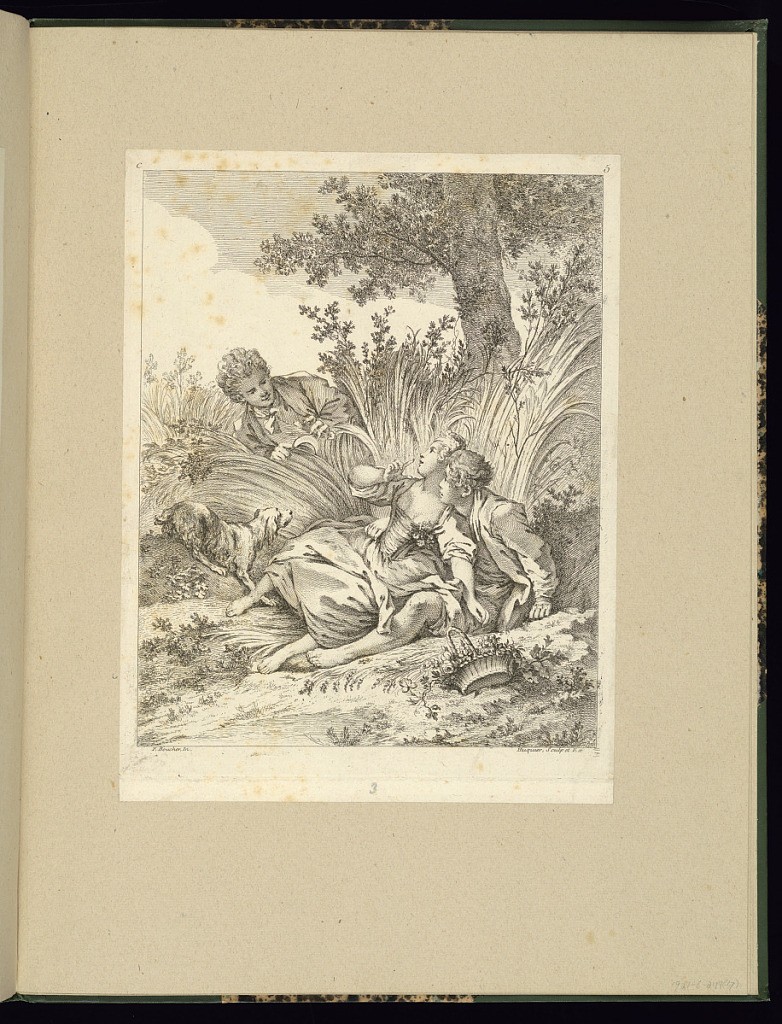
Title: Les Amans Surpris
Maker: François Boucher, French, 1703–1770
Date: after 1751
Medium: Etching on laid paper
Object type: Print
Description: A pastoral scene with three figures in a landscape known as ‘Les Amans Surpris' (The Surprised Lovers) in a later print. A couple, a young woman and man sit among high grasses, the woman sitting between his legs, with his arm around her. They are surprised by a young boy who stands behind them, among the tall grass, with a dog seemingly jumping towards them. The young girl brings her hand to her face, pointing at her mouth, the two look up towards the standing young man. A basket of flowers on the ground in the lower right. Trees and foliage surround them. The plate is signed and numbered.